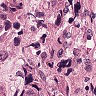
Metastatic tissue present: yes